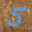
Label: 5